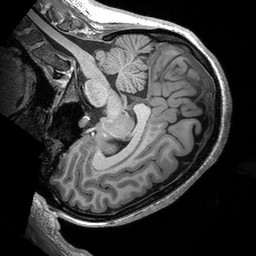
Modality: T1w
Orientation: sagittal
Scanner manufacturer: siemens
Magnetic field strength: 3 T
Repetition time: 2.53 s
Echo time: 0.00288 s